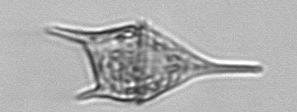
Label: Tripos_lineatus